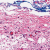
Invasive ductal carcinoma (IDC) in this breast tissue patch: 0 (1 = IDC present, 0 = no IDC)